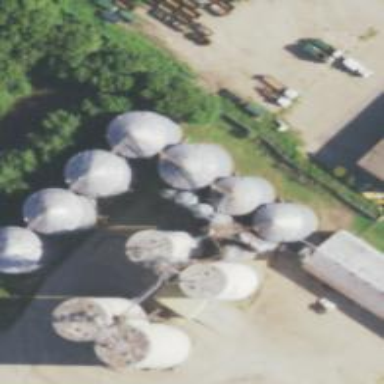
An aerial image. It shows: Silo.